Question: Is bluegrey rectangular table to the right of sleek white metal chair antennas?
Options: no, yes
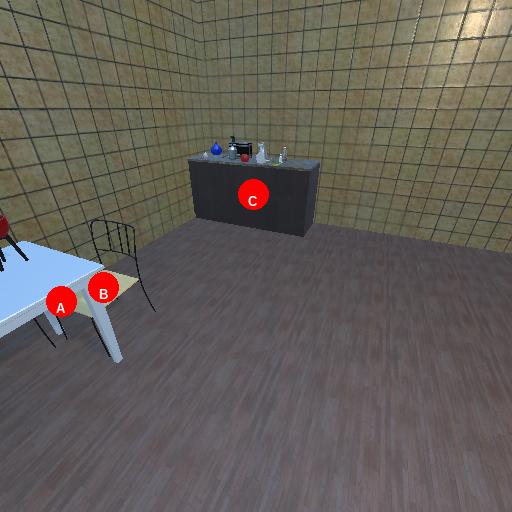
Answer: no